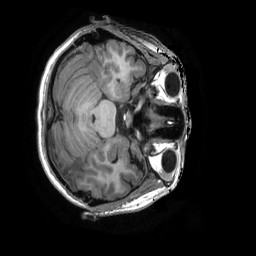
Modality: T1w
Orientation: axial
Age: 21
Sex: female
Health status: healthy
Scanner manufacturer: ge